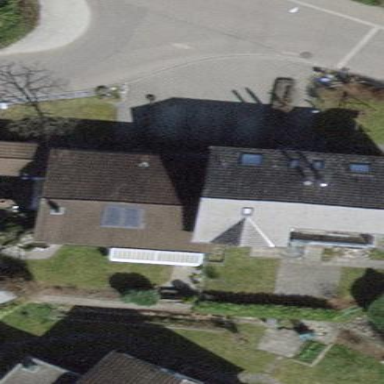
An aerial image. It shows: Semidetached house with gabled roof.